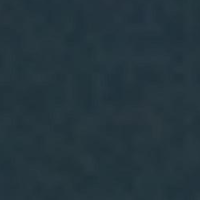
EUNIS habitat code: 14
Species observed at this site:
Tachybaptus ruficollis
Podiceps cristatus
Actitis hypoleucos
Motacilla cinerea
Fulica atra
Mergus serrator
Alcedo atthis
Anas platyrhynchos
Accipiter gentilis
Larus canus
Aythya ferina
Podiceps nigricollis
Aythya fuligula
Bucephala clangula
Mareca penelope
Spinus spinus
Chroicocephalus ridibundus
Phalacrocorax carbo
Larus michahellis
Cygnus olor
Gavia arctica
Ardea alba
Gallinula chloropus
Mareca strepera
Mergus merganser
Cinclus cinclus
Motacilla alba